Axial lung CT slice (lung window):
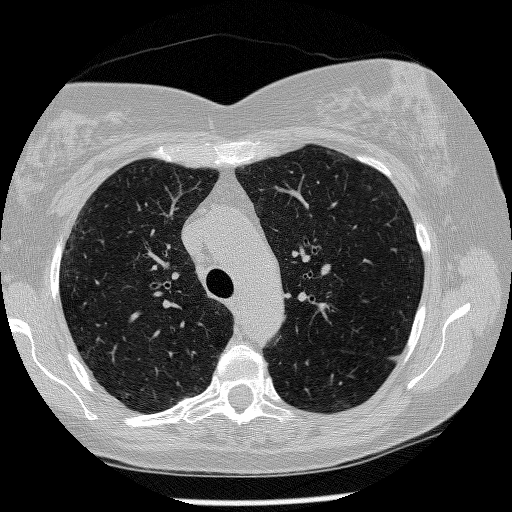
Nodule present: no